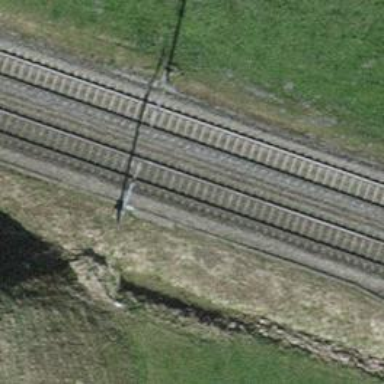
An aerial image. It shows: Solitary milestone along the railway.